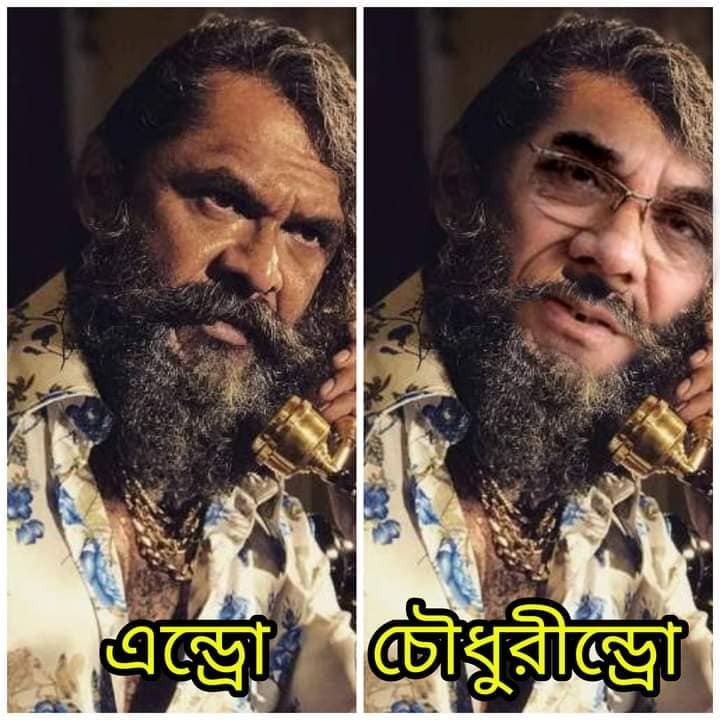
Caption: এন্ড্রো    চৌধুরীন্ড্রো
Label: non-hate